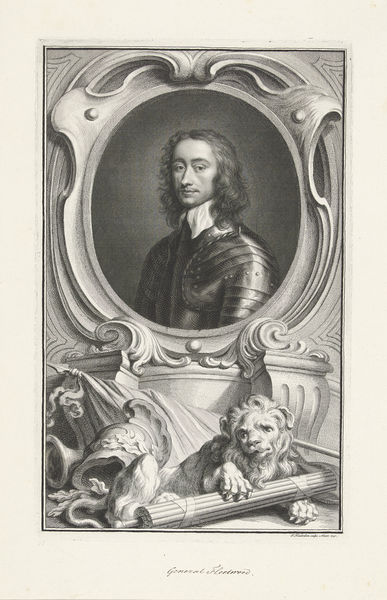
Titel: Portret van Charles Fleetwood
Künstler: Jacob Houbraken
Standort: Amsterdam
Institution: Rijksmuseum
Schlagwörter: arch, hat, ornate, white, black, collar, hair, nose, portrait, symbolism, mirror, vase, man, armor, armour, eyes, knight, scroll, frame, battle, statue, royal, design, pencil, circle, lips, long hair, eyebrows, mask, dragon, page, round, shirt, lord, lion, symbol, royalty, barock, text, broken, iron, words, nobility, power, portret, name, gentry, shirts, vaise, eybrows, fluerdelis, decorm, 무너진 전당의 초상화, 사자와 초상화, 거울과 사자, 무너진 사원의 사자